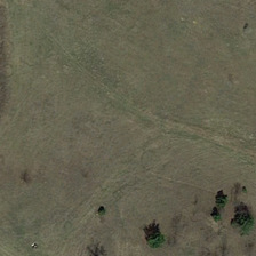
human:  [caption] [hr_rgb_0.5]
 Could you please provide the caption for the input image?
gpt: This is a huge piece of land.

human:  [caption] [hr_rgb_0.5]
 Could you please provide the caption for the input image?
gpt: The land was vast and large ranch.

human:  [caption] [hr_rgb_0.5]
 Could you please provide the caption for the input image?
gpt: Several trees were planted on the meadow.

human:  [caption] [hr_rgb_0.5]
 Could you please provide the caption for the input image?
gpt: Several trees have been planted on the grass.

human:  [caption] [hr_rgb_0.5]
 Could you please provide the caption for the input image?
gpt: The land was a vast and large ranch.